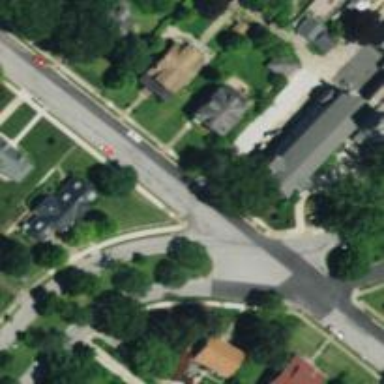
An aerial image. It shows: Alley classified as service road.